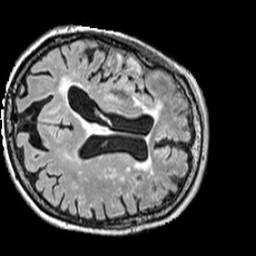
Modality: FLAIR
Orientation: axial
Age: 79
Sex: female
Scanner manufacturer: siemens
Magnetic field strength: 3 T
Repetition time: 5 s
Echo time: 0.387 s